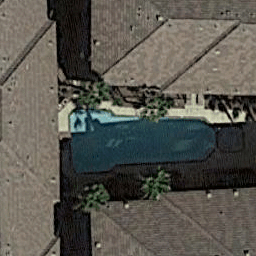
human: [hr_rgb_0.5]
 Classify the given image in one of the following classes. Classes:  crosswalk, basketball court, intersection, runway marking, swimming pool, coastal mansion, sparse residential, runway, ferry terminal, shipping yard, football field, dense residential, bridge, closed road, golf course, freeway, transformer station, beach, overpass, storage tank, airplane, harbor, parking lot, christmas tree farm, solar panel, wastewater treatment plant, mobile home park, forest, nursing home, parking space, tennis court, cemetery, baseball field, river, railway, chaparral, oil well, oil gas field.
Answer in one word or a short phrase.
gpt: swimming pool